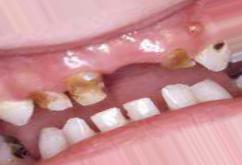
Condition: Caries